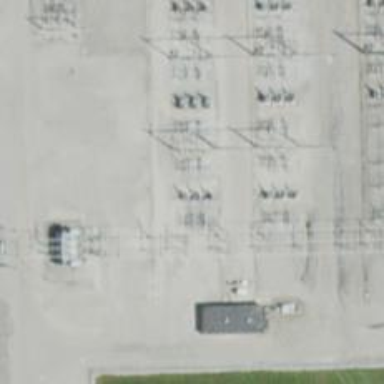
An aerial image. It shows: Switch for power supply.